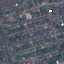
Land use / land cover: Residential